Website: apple
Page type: billing-address
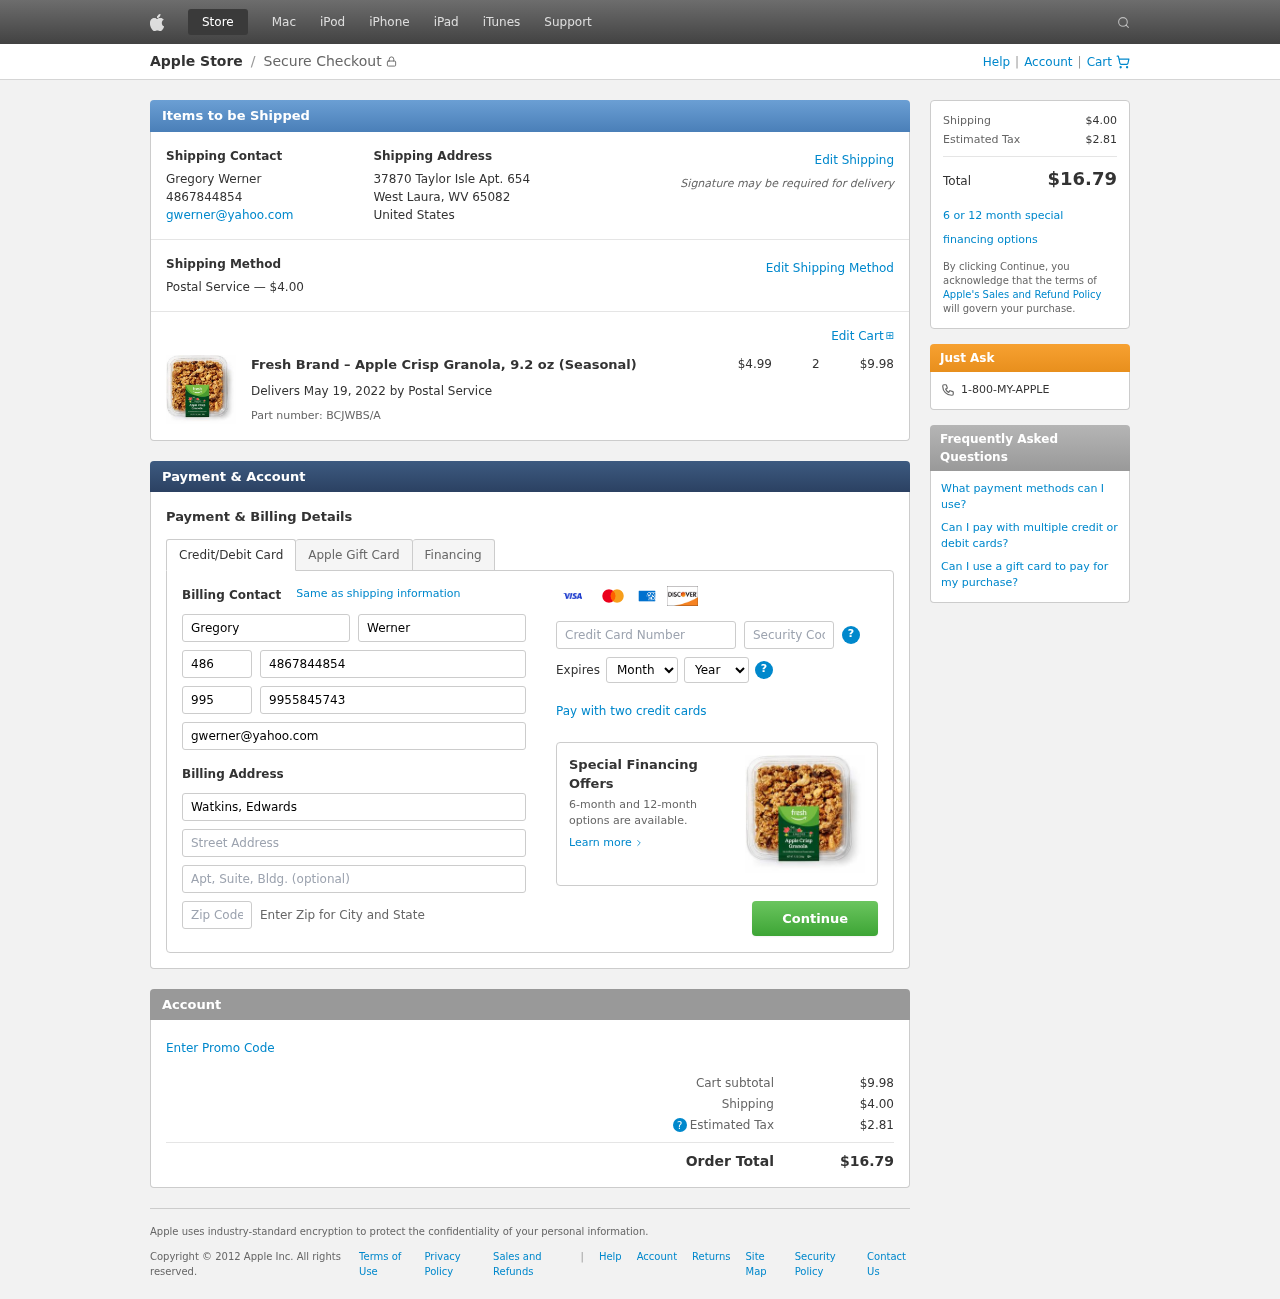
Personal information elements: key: PII_CARD_CVV
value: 568
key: PII_CARD_EXPIRY_MONTH
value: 11
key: PII_CARD_EXPIRY_YEAR
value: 27
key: PII_CARD_NUMBER
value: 2255 1950 5251 4797
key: PII_CITY_STATE_ZIP
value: West Laura, WV 65082
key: PII_COMPANY
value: Watkins, Edwards and Olson
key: PII_COUNTRY
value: United States
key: PII_EMAIL
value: gwerner@yahoo.com
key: PII_FIRSTNAME
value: Gregory
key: PII_FULLNAME
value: Gregory Werner
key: PII_LASTNAME
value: Werner
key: PII_PHONE
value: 4867844854
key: PII_PHONE_ALT
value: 9955845743
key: PII_PHONE_ALT_AREA
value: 995
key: PII_PHONE_AREA
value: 486
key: PII_POSTCODE2
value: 49513
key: PII_STREET
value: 37870 Taylor Isle Apt. 654
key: PII_STREET2
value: Suite 430
Product elements: key: PRODUCT1_NAME
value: Fresh Brand – Apple Crisp Granola, 9.2 oz (Seasonal)
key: PRODUCT1_PRICE
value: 4.99
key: PRODUCT1_QUANTITY
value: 2
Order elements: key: ORDER_SHIPPING_COST
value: $4.00
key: ORDER_SUBTOTAL
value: $9.98
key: ORDER_DELIVERY_DATE
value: May 19, 2022
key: ORDER_PART_NUMBER
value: BCJWBS/A
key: ORDER_TAX
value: $2.81
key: ORDER_TOTAL
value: $16.79